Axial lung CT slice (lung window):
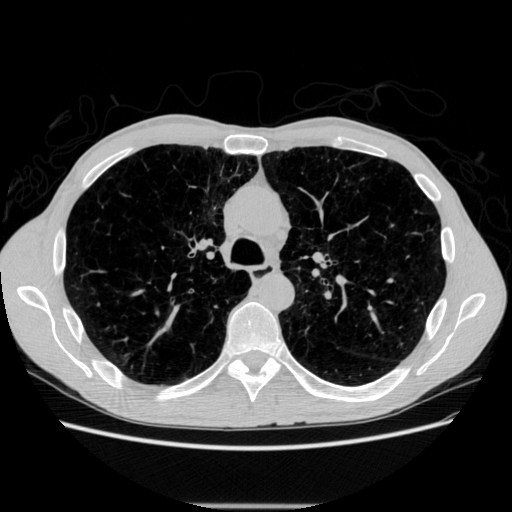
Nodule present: no